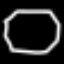
Label: octagon